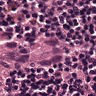
Metastatic tissue present: yes